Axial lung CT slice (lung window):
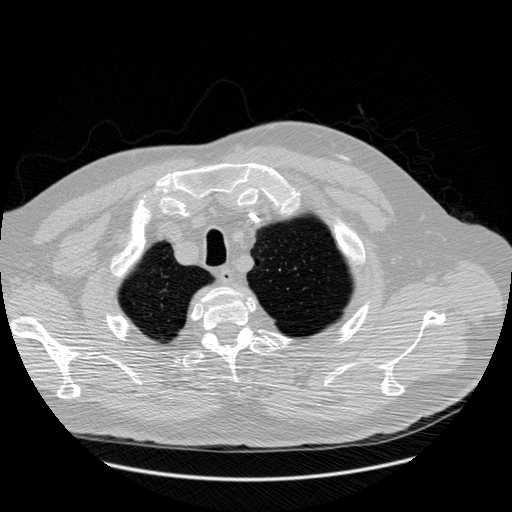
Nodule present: no